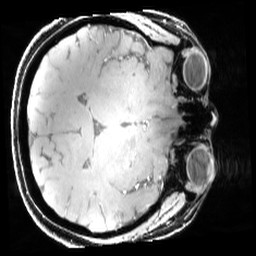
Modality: T1w
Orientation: axial
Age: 33
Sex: female
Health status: healthy
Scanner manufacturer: siemens
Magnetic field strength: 7 T
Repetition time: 4.3 s
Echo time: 0.00227 s